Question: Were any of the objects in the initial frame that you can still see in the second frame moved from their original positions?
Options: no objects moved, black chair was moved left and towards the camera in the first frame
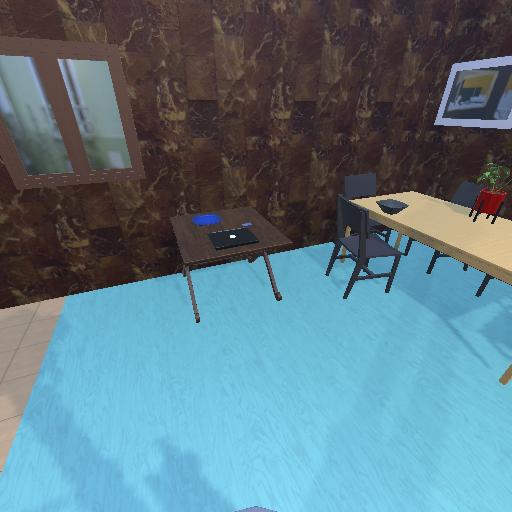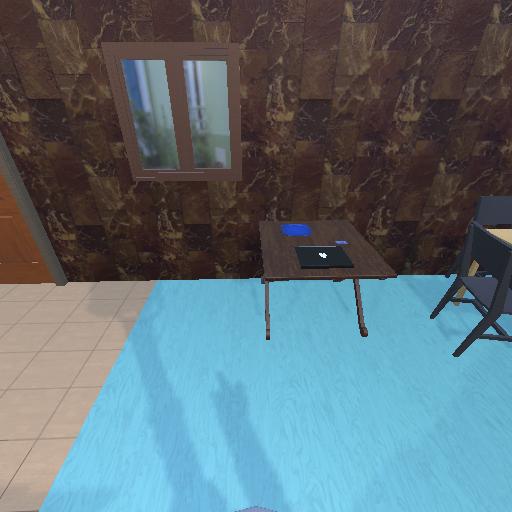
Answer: no objects moved